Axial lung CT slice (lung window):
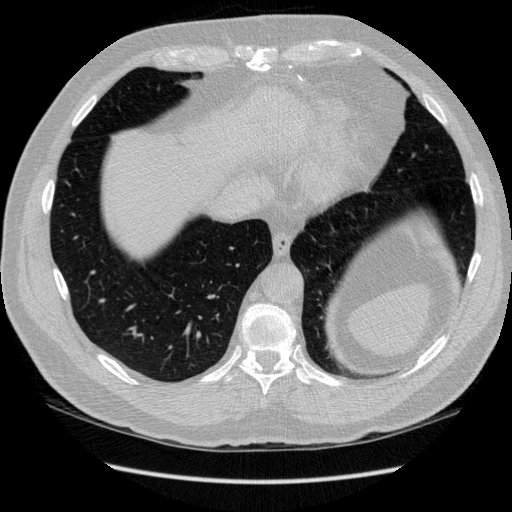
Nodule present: no